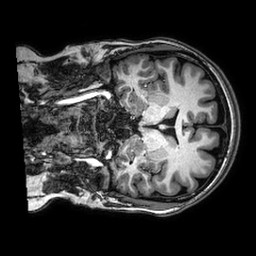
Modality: T1w
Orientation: coronal
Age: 23
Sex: female
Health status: healthy